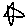
Label: star